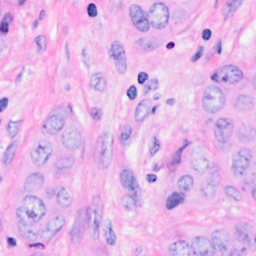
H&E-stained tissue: Breast